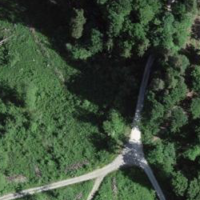
EUNIS habitat code: 44
Species observed at this site:
Vicia sylvatica